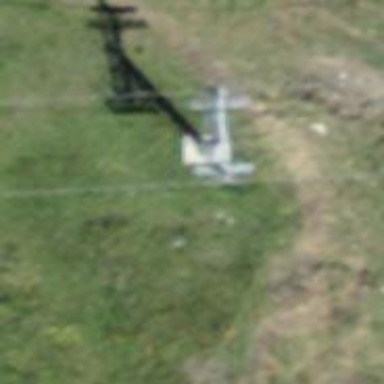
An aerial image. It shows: Pylon used for aerialway.